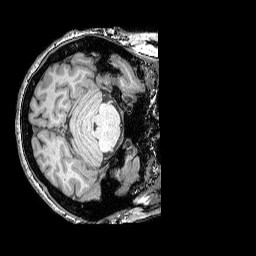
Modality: T1w
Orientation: axial
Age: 68
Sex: female
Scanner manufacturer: siemens
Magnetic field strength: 3 T
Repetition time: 2.25 s
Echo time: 0.00415 s